Field crop: maize
Growth stage: 2
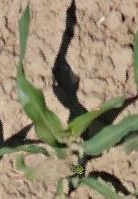
Species: maize